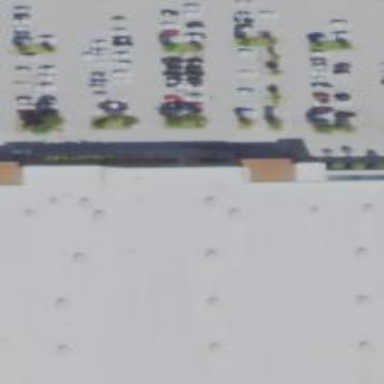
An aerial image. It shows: Retail building that houses department store.